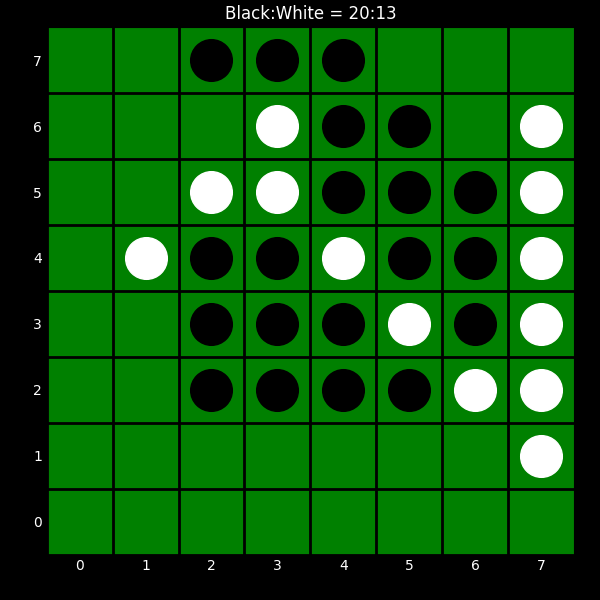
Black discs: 20
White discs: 13